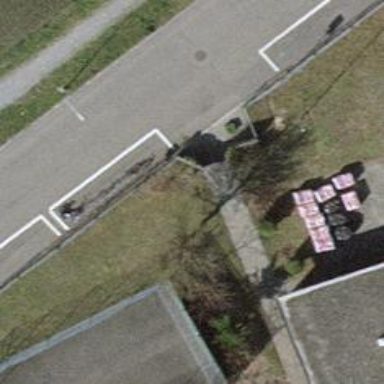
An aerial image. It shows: Bicycle parking facility.